Field crop: tomato
Growth stage: 1
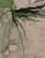
Species: cyperus